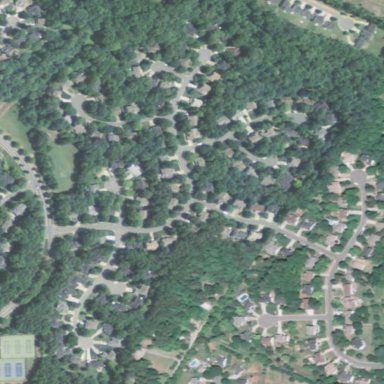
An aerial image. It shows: Single-family residential area.